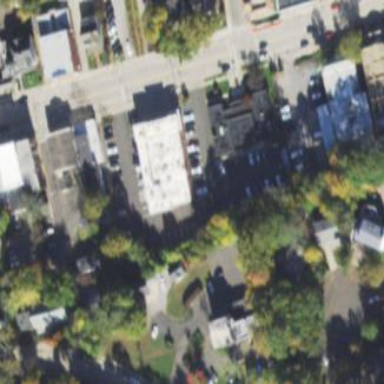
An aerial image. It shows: Retail area.